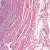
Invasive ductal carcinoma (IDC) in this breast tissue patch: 0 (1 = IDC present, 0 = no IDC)